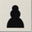
Piece: bP